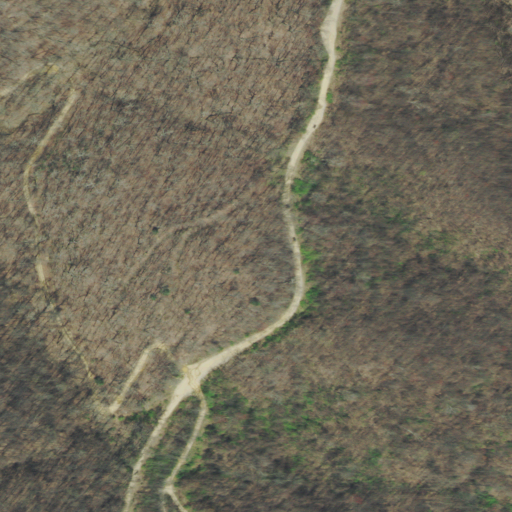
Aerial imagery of mountain in Tennessee named Big Mountain containing deciduous forest, open development, and shrub